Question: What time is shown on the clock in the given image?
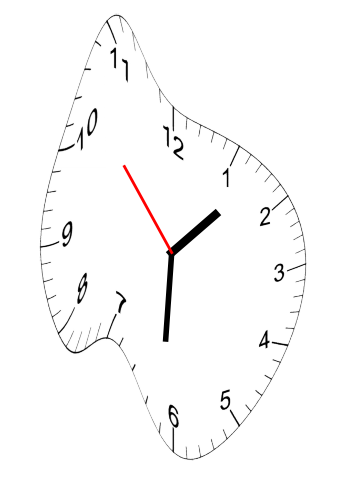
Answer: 01:30:53